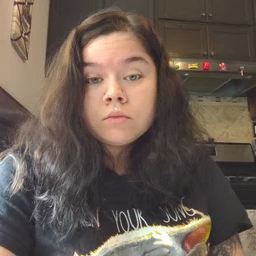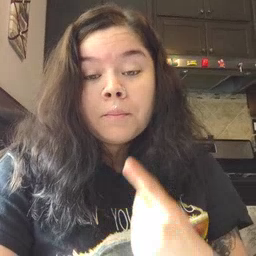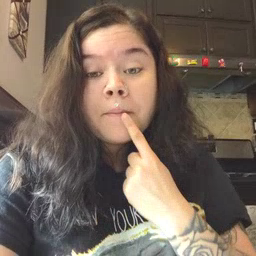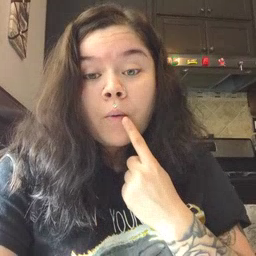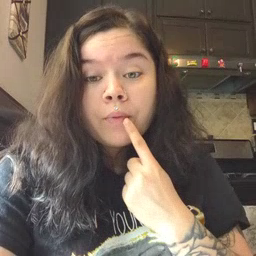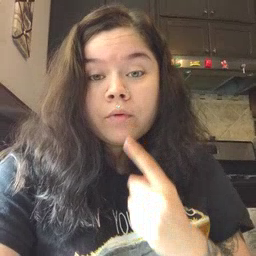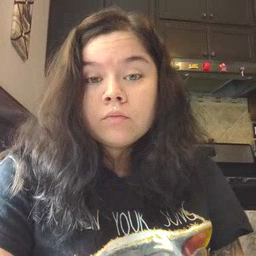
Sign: mouth